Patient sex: F
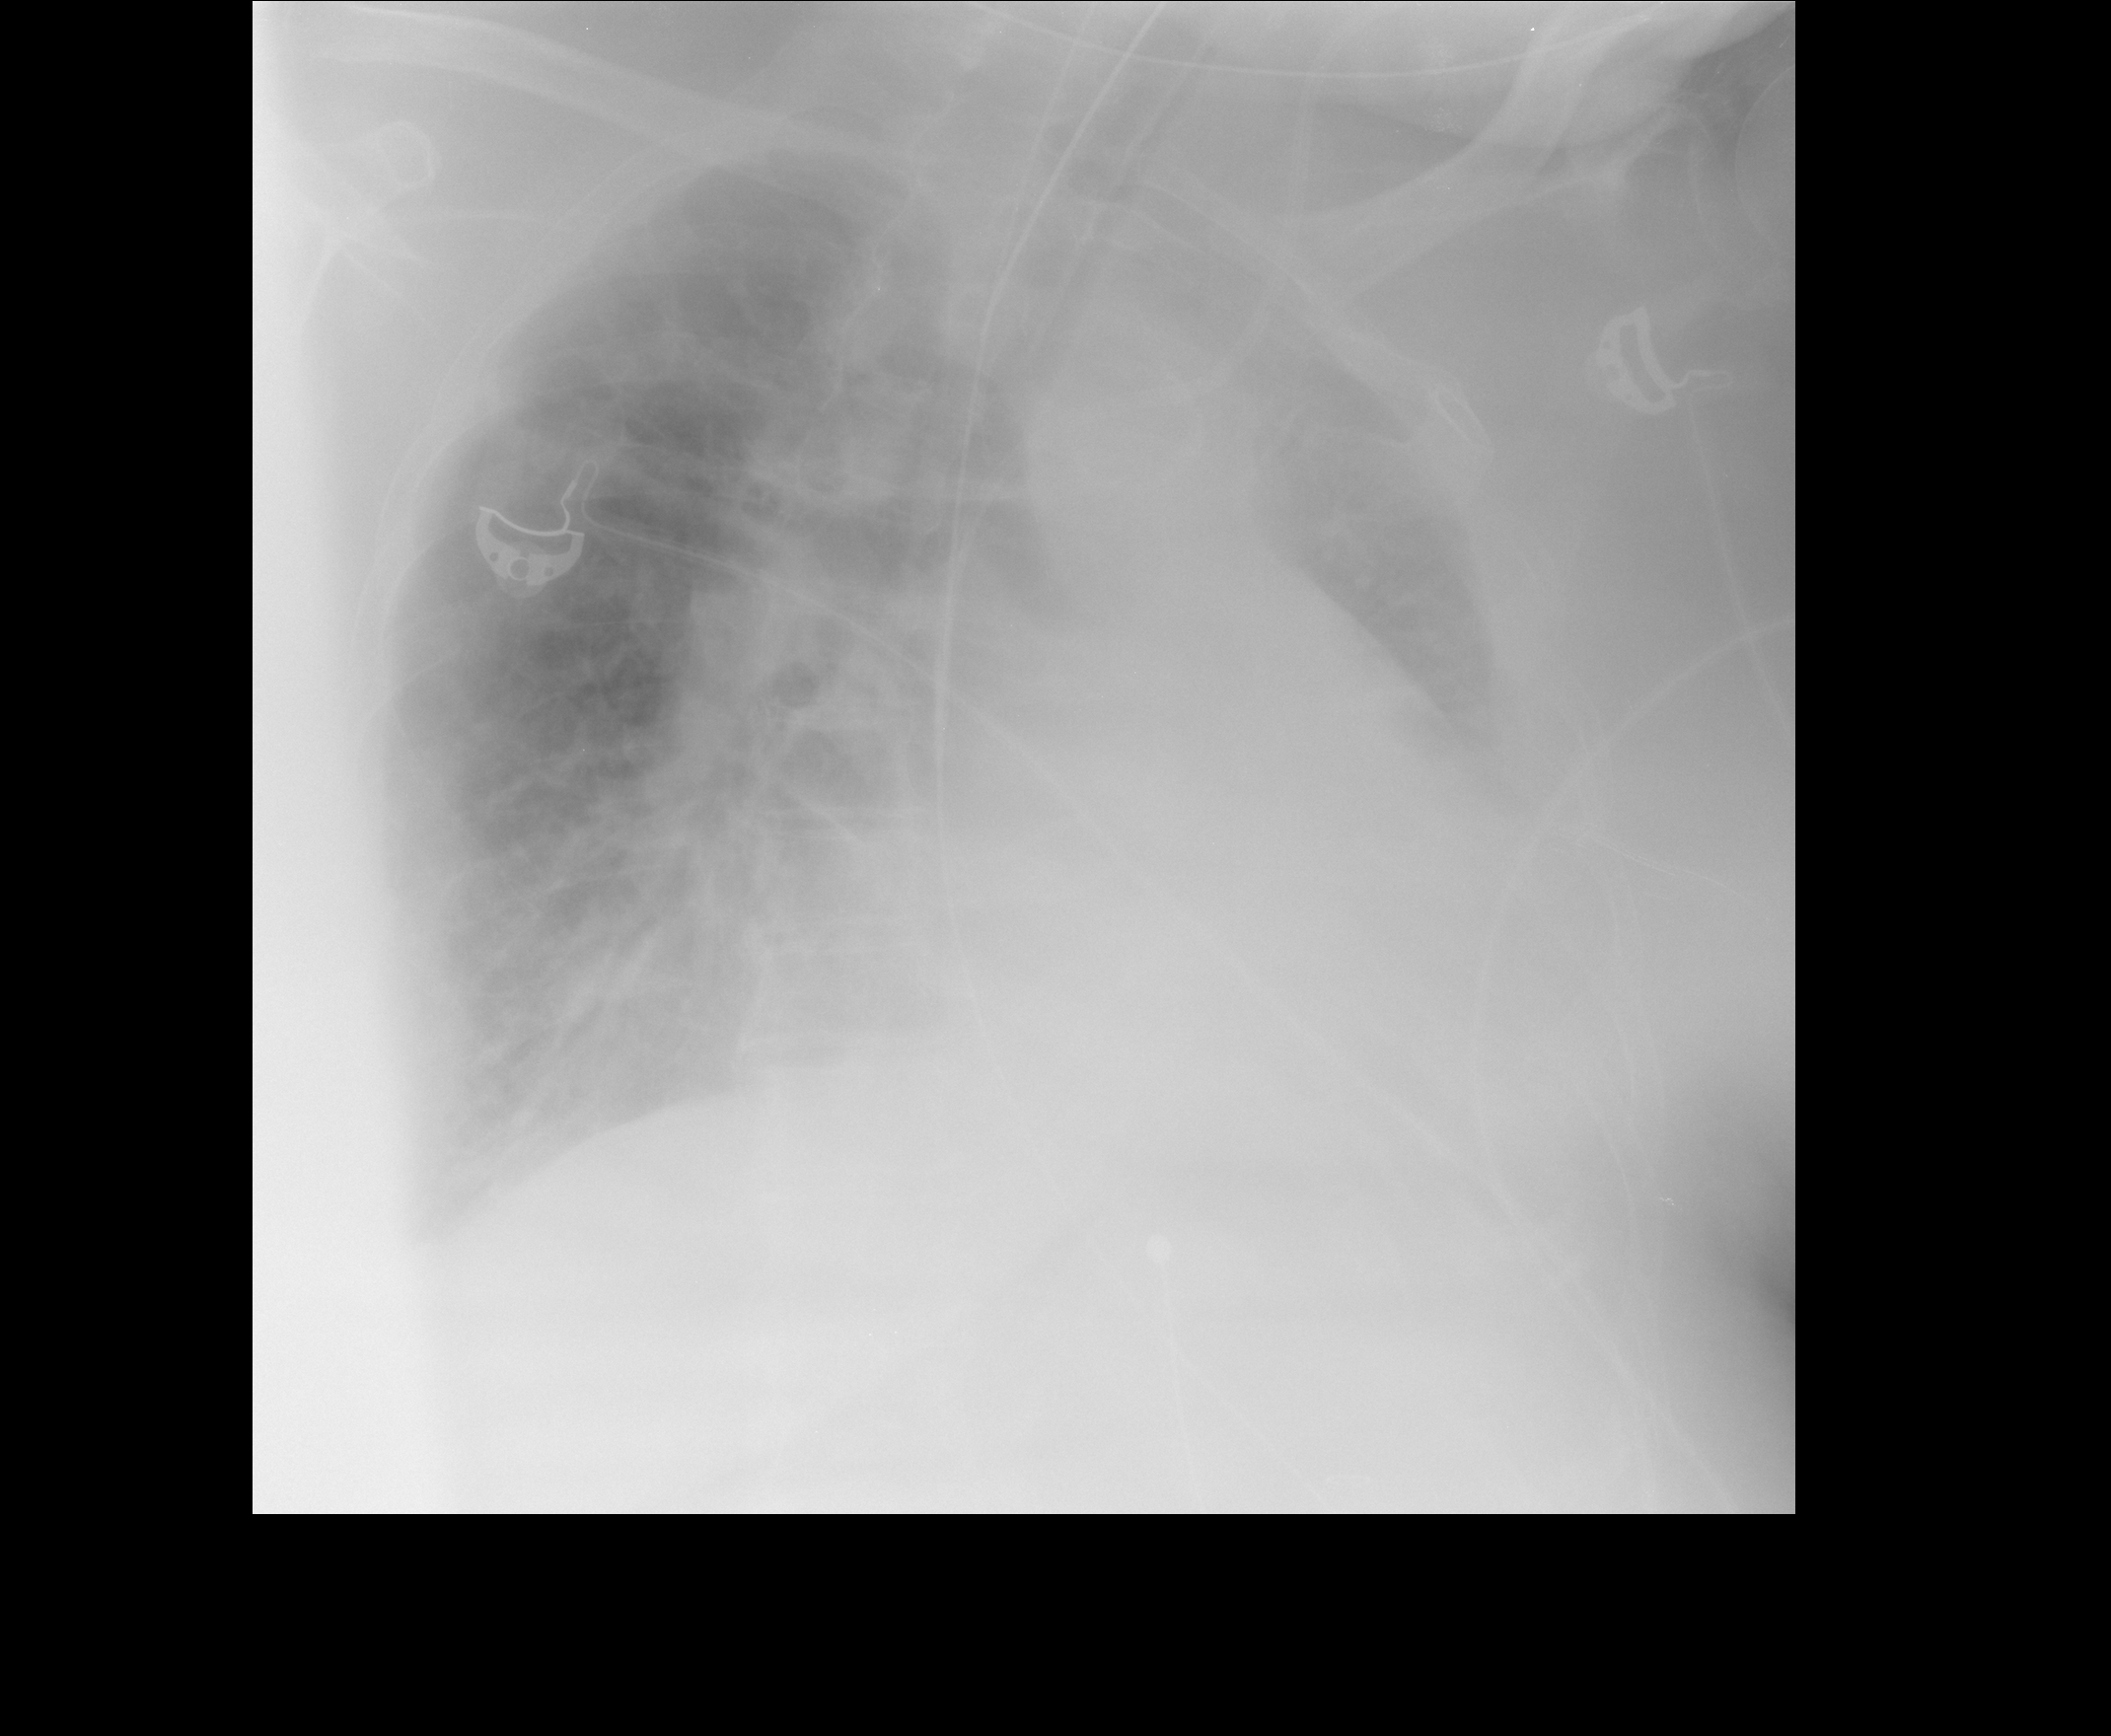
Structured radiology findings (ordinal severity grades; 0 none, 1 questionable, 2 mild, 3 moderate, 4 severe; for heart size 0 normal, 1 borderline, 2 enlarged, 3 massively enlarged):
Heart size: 2
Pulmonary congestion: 2
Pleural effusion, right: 1
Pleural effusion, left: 2
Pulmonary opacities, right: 2
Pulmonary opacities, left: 2
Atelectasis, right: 2
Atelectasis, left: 2